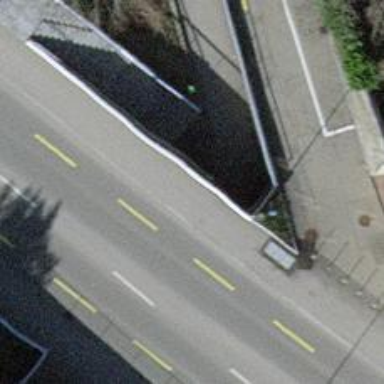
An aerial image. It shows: Footway tunnel.